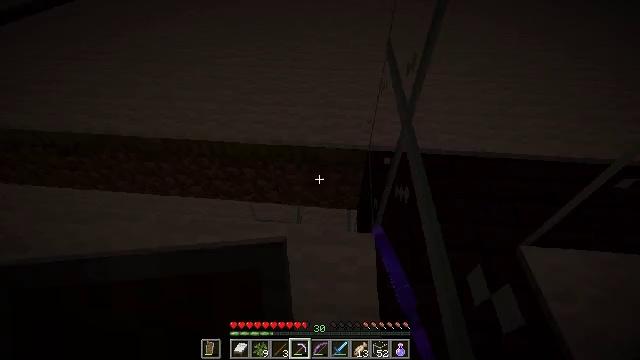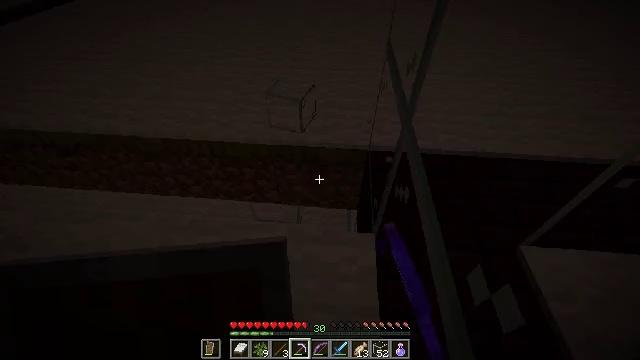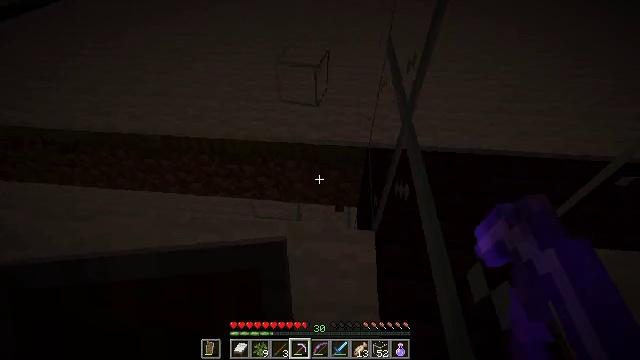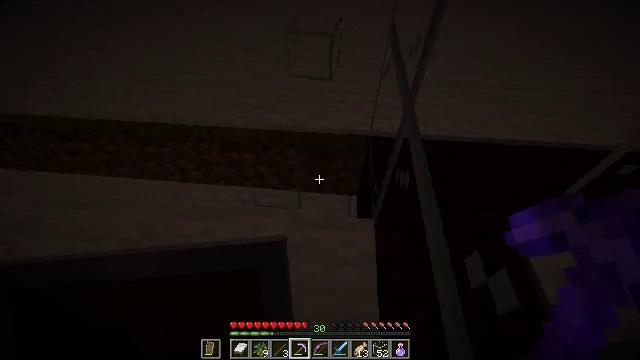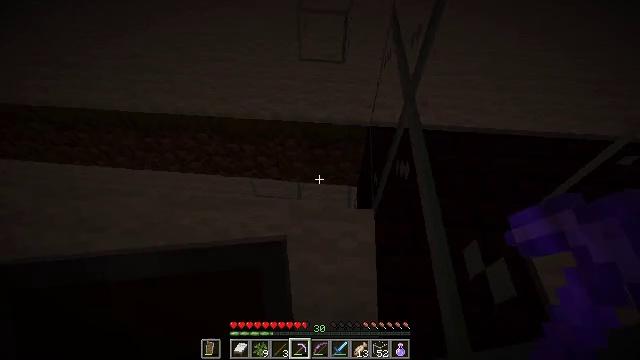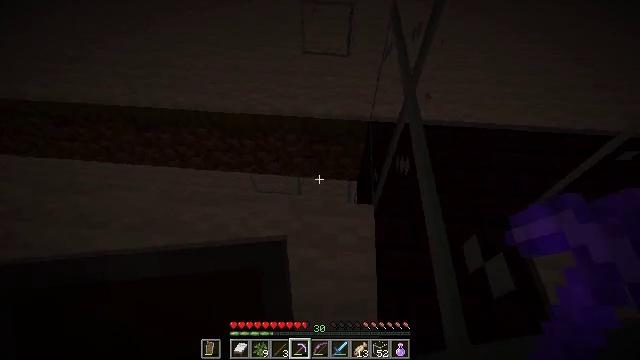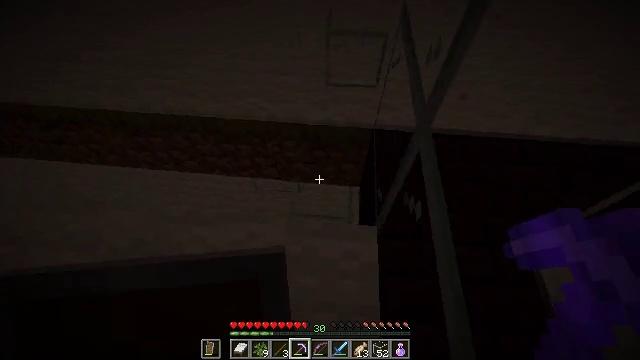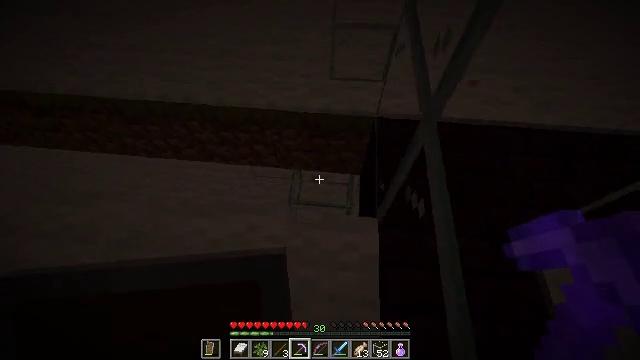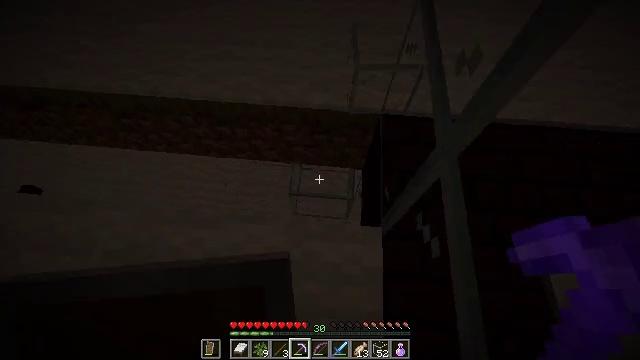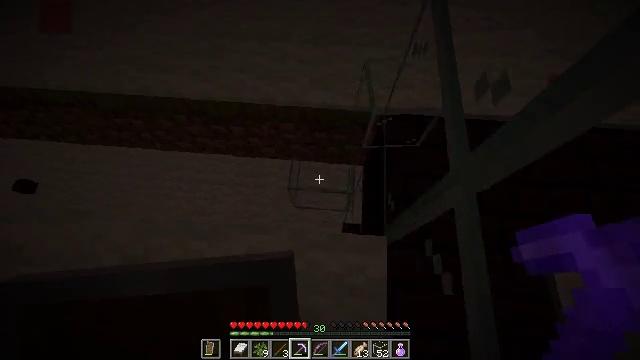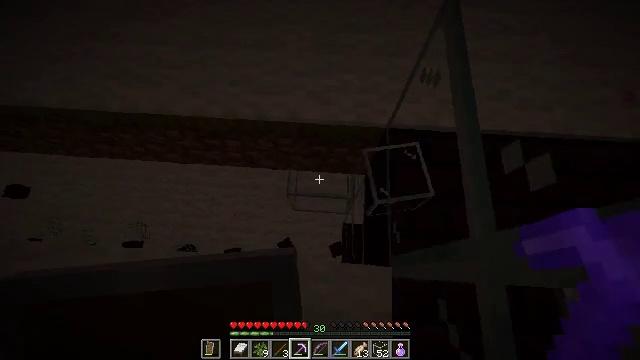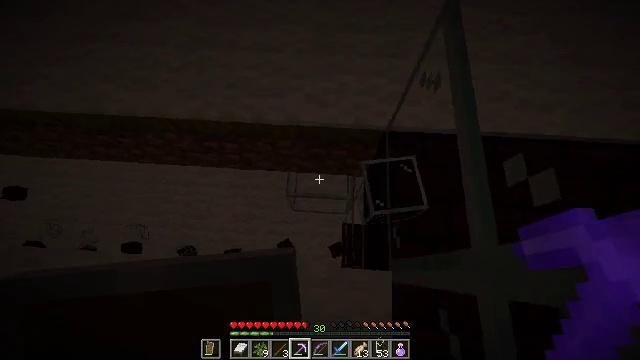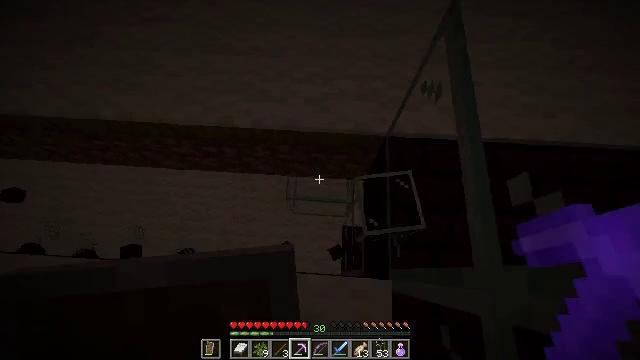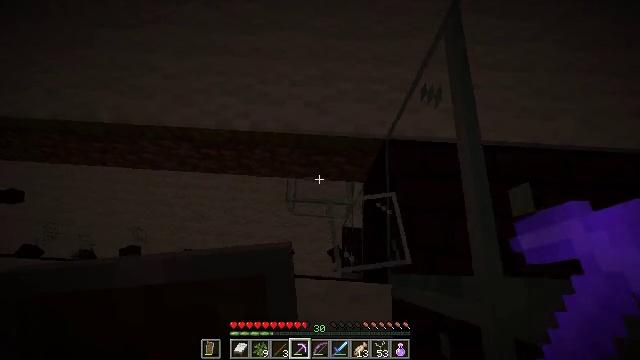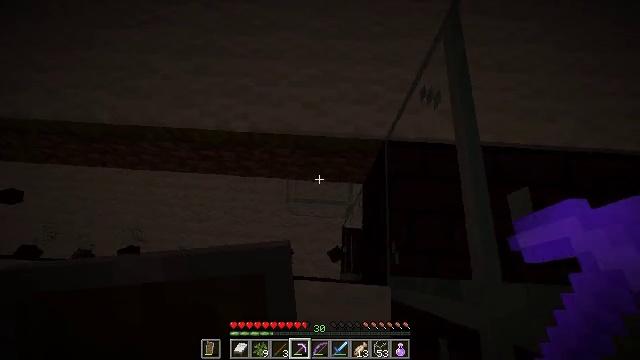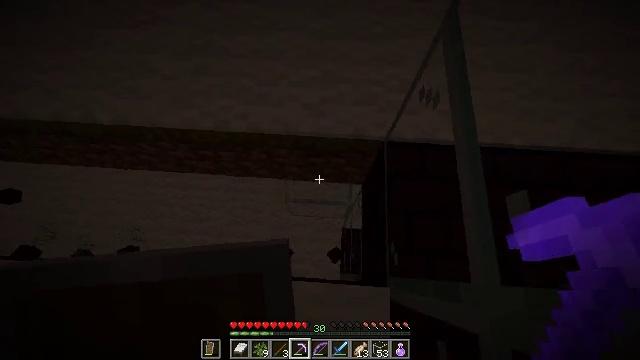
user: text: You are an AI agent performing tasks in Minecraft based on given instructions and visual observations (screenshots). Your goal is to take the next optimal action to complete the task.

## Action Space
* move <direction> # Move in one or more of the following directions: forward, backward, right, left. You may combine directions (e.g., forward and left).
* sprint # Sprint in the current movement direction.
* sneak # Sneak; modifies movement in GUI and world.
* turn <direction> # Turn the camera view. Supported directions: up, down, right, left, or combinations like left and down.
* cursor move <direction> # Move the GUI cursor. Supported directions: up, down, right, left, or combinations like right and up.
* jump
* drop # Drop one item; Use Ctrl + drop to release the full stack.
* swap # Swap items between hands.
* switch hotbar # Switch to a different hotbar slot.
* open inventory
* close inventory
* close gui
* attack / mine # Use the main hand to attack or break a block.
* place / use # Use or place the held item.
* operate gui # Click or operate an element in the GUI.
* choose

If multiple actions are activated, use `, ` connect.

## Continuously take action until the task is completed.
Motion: motion action
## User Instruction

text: Collect nether bricks for building.
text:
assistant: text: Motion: no_op
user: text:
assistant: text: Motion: no_op
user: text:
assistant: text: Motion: turn down
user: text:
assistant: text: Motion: turn down
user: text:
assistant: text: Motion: move forward, turn down
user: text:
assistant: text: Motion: move forward, turn down
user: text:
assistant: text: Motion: move forward, turn down
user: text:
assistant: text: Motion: move forward, turn down
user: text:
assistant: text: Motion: move forward, turn down
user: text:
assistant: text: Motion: turn down
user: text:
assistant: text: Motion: no_op
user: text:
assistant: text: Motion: no_op
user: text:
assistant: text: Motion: no_op
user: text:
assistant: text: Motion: no_op
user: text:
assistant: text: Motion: no_op
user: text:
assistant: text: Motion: no_op
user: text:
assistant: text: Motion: no_op
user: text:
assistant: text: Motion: no_op
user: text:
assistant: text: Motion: no_op
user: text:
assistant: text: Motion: no_op
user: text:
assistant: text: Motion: no_op
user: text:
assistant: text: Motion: no_op
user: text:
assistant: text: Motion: turn up
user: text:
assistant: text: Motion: no_op
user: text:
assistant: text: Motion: turn left
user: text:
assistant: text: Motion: turn left and up
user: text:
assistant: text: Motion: no_op
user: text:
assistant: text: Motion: turn up
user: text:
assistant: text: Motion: no_op
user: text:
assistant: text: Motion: no_op